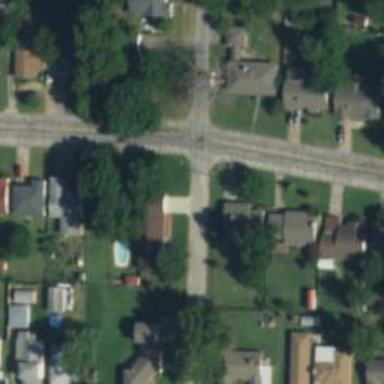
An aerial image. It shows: Road with stop sign.